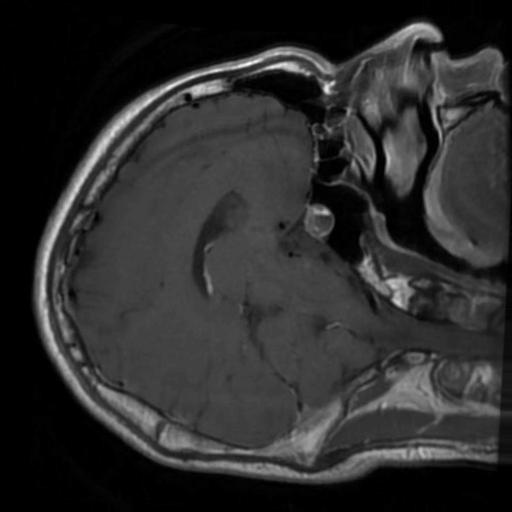
Label: brain_tumor